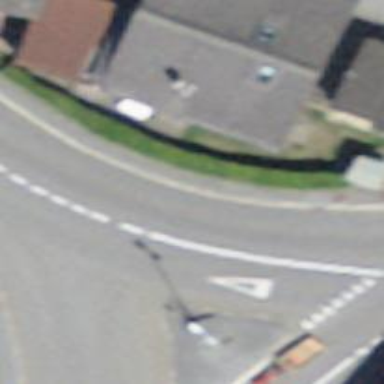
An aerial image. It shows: Zebra crossing on the road.